Interaction volume radius: 5 \u00c5
Interaction volume height: 10 \u00c5
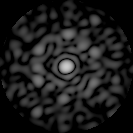
Disorder parameter: 0.8642